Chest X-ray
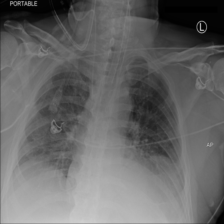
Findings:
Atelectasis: positive
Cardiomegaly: negative
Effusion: negative
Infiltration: negative
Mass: negative
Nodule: negative
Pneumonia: negative
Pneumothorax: negative
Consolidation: negative
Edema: negative
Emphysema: negative
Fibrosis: negative
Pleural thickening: negative
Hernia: negative